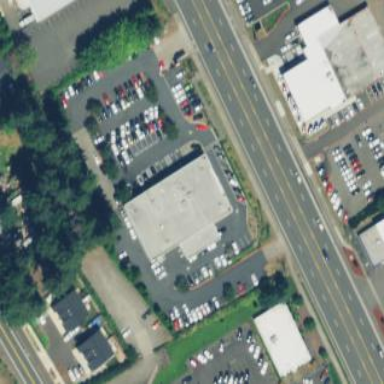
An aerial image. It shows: Building housing car shop.